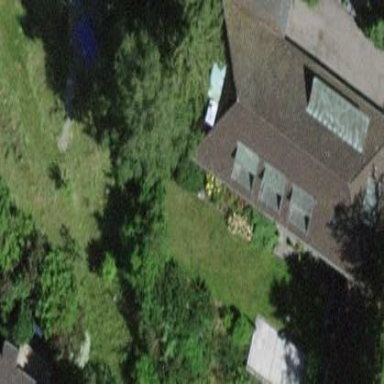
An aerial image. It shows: Simple and straightforward house.